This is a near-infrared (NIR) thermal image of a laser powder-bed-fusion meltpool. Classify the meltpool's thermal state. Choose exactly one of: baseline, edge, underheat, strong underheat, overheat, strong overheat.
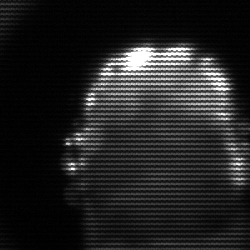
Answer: baseline